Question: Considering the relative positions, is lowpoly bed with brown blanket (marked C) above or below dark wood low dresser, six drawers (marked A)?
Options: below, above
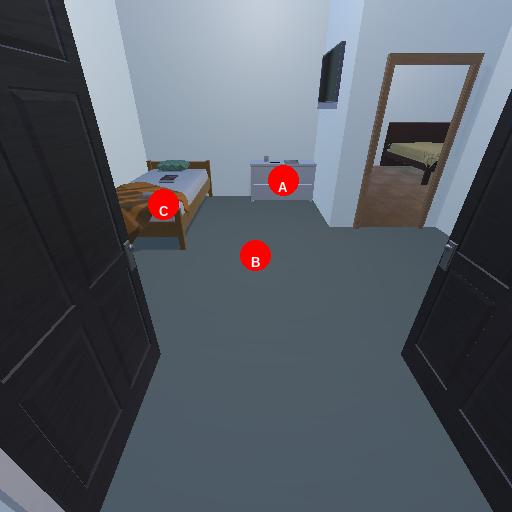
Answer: below